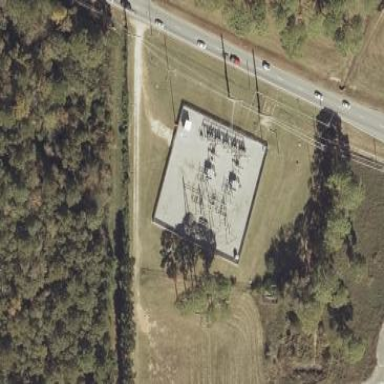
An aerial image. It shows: Power substation enclosed by fence.